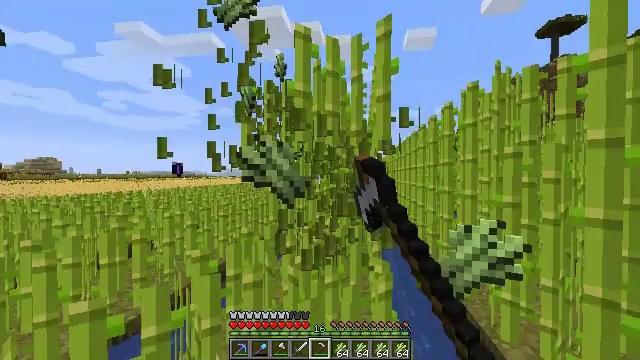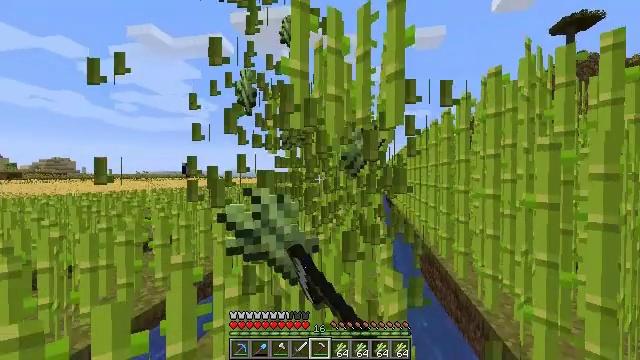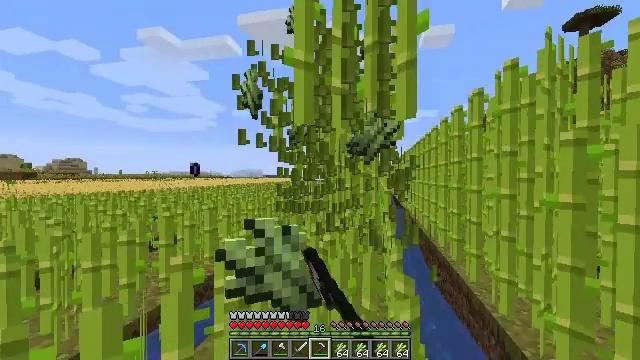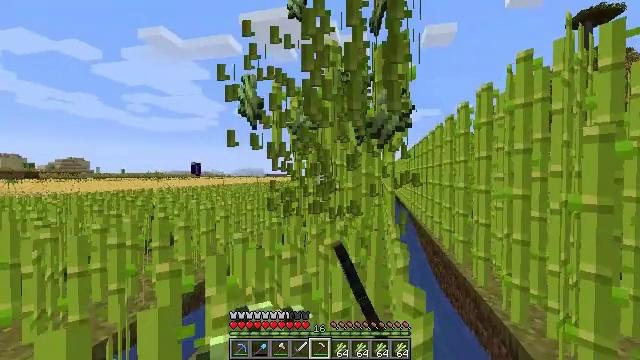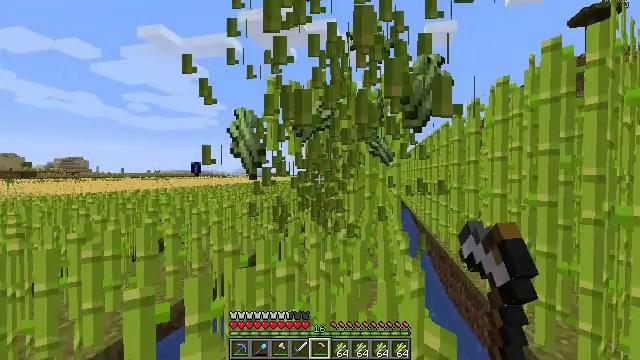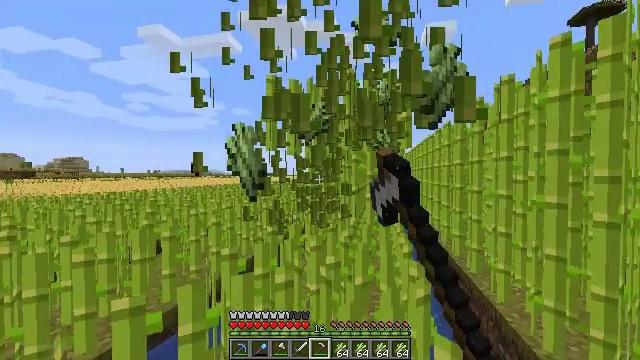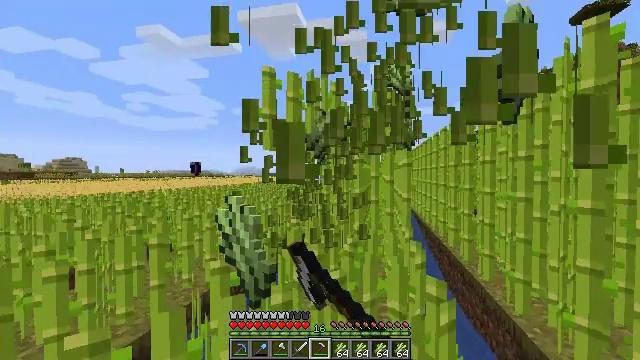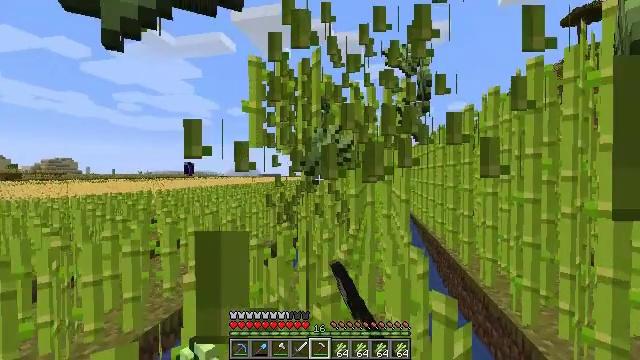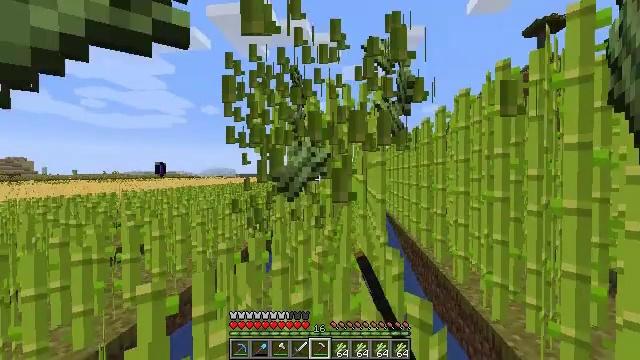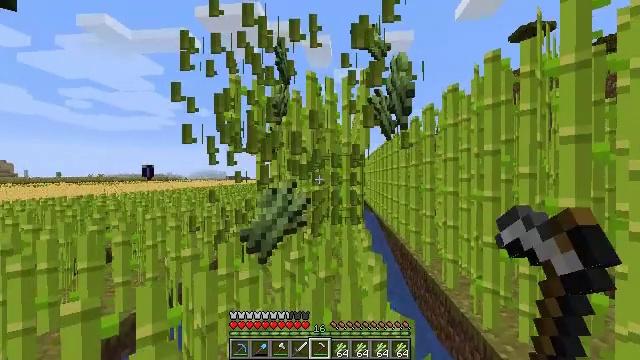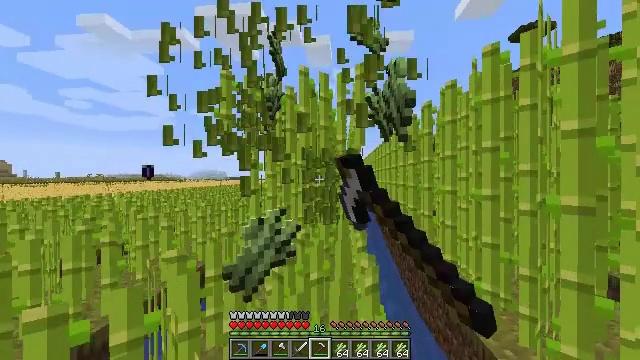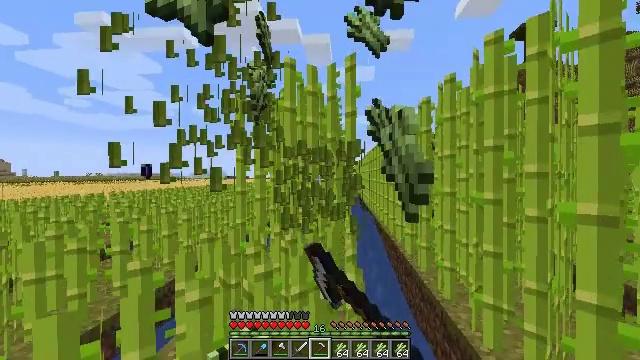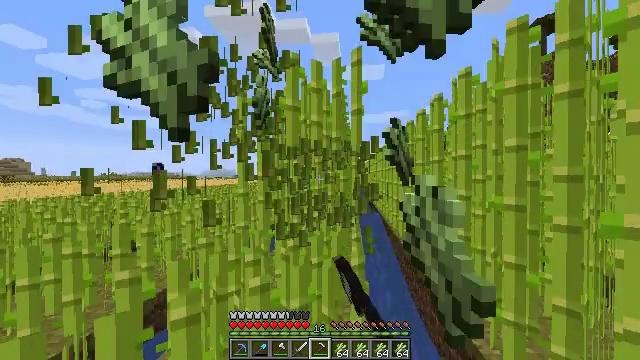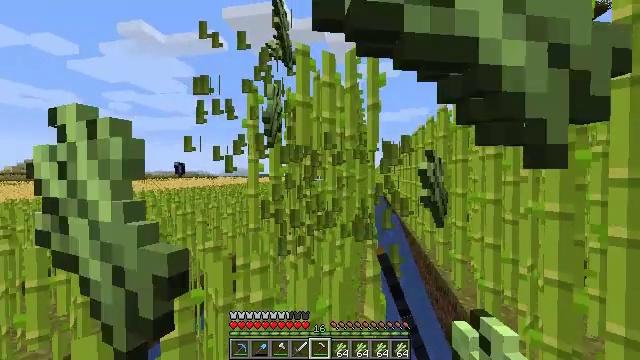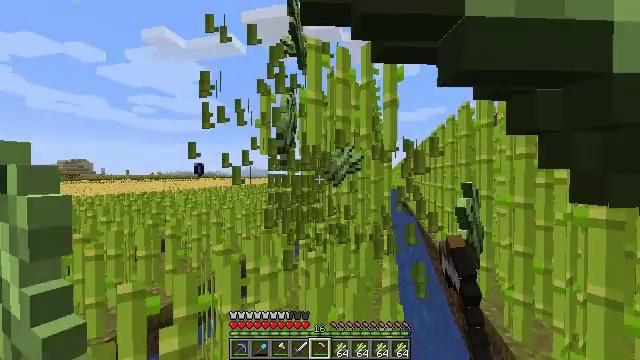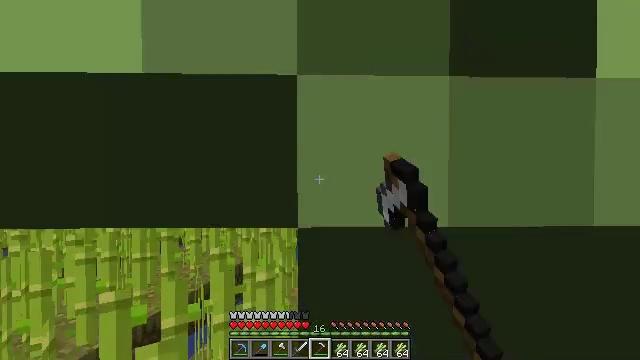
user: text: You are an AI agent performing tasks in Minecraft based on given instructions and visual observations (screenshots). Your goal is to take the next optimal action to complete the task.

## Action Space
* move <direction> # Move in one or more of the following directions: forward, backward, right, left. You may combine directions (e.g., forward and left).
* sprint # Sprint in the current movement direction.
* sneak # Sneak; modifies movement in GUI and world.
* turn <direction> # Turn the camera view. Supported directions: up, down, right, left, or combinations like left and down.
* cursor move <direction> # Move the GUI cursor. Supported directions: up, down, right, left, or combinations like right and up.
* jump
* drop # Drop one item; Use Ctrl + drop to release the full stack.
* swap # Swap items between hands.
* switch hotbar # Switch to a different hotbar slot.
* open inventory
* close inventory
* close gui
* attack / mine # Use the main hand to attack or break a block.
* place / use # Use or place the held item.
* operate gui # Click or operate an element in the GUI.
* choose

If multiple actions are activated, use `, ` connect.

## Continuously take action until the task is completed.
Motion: motion action
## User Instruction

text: Mine the sugar cane near rivers.
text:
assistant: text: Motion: move forward, turn left, attack / mine
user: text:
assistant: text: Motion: move forward, turn left, attack / mine
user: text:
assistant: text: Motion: move forward, attack / mine
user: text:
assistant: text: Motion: move forward, attack / mine
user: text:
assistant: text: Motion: move forward, attack / mine
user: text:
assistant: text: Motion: move forward, attack / mine
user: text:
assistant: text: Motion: move forward and move right, turn right, attack / mine
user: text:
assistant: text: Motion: move forward and move right, turn right, attack / mine
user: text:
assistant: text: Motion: move forward and move right, turn right, attack / mine
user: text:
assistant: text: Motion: move forward and move right, attack / mine
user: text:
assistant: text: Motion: move forward, attack / mine
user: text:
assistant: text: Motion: move forward, turn left, attack / mine
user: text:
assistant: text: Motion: move forward, turn left, attack / mine
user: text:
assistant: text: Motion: move forward, turn left, attack / mine
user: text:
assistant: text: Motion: move forward, attack / mine
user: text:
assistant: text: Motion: move forward, attack / mine
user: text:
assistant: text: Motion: move forward, attack / mine
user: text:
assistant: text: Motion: move forward, turn right, attack / mine
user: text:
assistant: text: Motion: move forward and move right, turn right, attack / mine
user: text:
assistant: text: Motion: move forward and move right, attack / mine
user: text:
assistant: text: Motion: move forward and move right, attack / mine
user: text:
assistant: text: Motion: move forward and move right, turn left, attack / mine
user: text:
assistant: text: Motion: move forward, turn left, attack / mine
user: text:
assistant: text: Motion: move forward, turn left, attack / mine
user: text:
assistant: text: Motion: move forward, attack / mine
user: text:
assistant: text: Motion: move forward, attack / mine
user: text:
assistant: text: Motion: move forward, attack / mine
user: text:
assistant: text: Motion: move forward, attack / mine
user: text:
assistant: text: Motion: move forward, turn right, attack / mine
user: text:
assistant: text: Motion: move forward, turn right, attack / mine